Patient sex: M
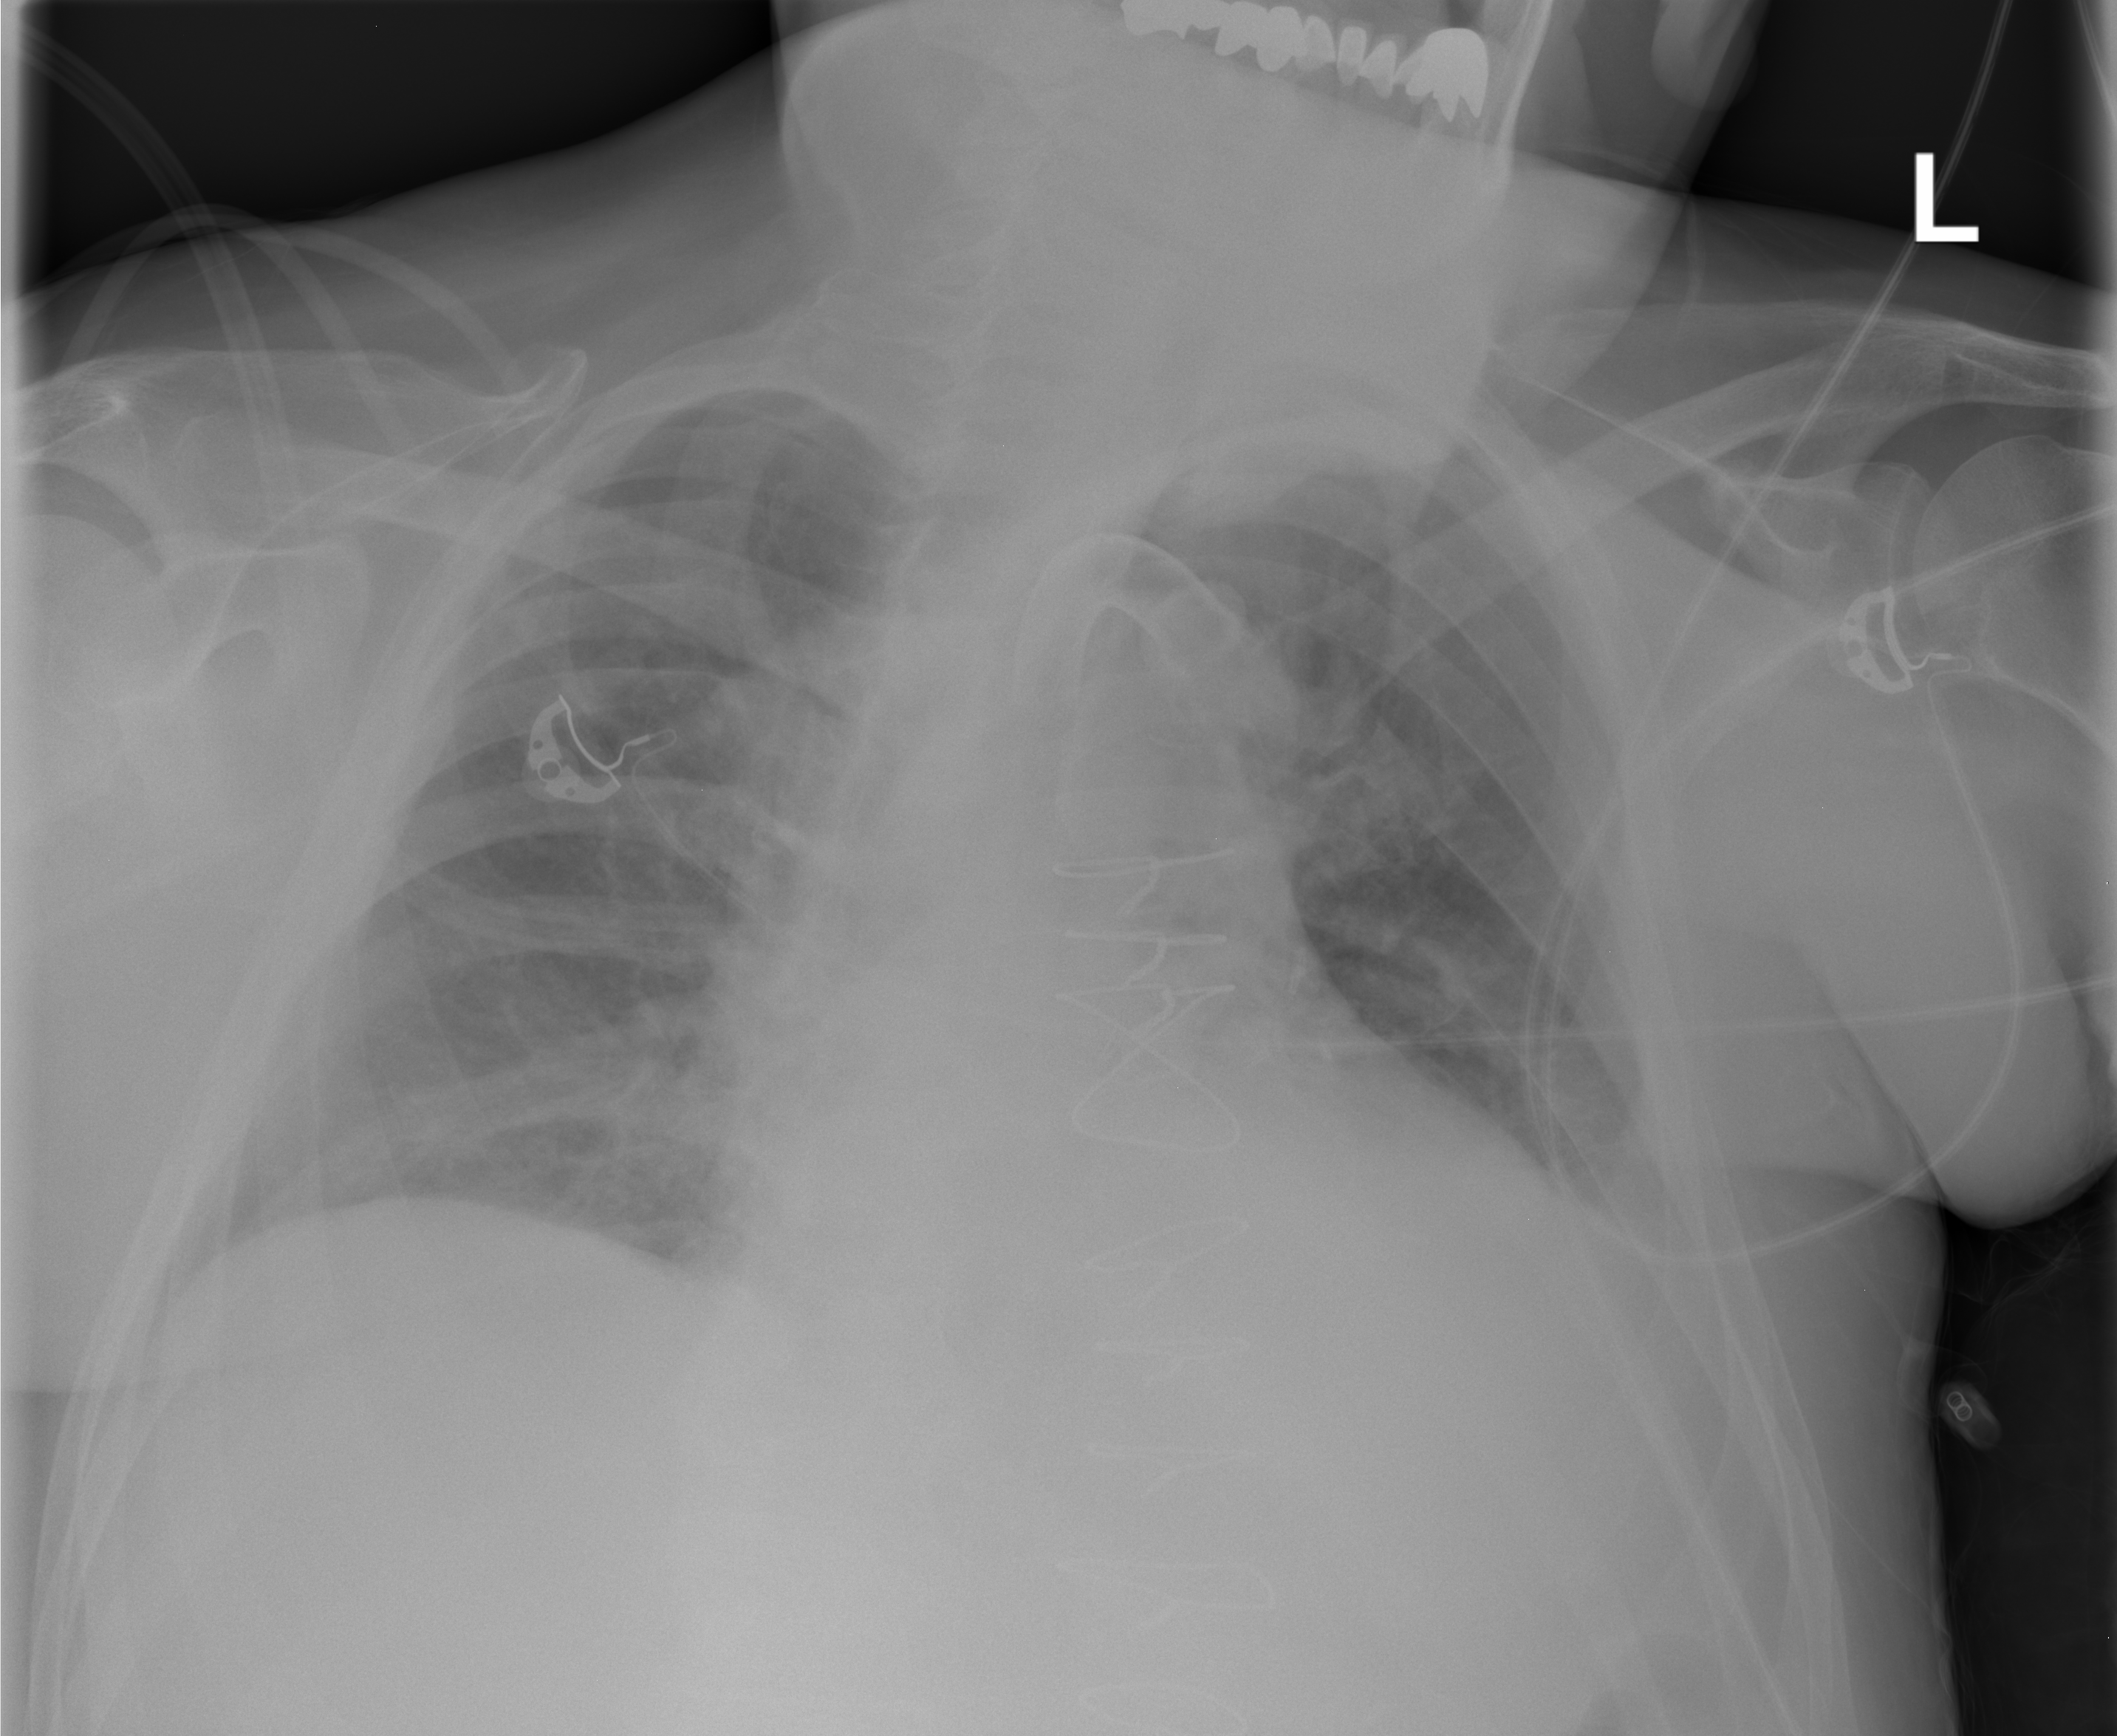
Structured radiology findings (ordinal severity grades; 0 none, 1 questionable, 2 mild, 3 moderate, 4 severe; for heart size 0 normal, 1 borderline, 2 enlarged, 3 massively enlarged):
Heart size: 2
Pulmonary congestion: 2
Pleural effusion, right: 0
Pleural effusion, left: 2
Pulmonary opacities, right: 0
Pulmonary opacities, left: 0
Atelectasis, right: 2
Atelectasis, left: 2